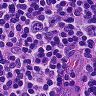
Metastatic tissue present: no